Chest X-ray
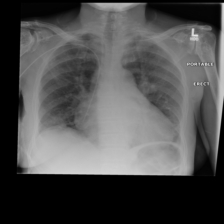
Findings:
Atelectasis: positive
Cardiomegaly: positive
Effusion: negative
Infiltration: positive
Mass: negative
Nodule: negative
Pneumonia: negative
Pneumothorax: negative
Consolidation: negative
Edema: negative
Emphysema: negative
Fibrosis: negative
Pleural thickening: negative
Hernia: negative